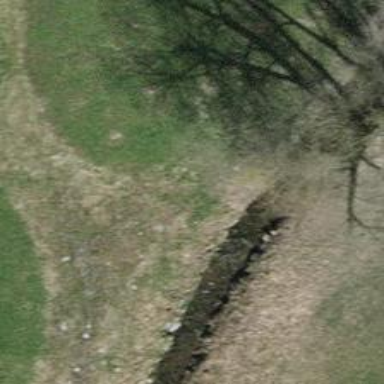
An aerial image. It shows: Hedge barrier.